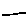
Label: line